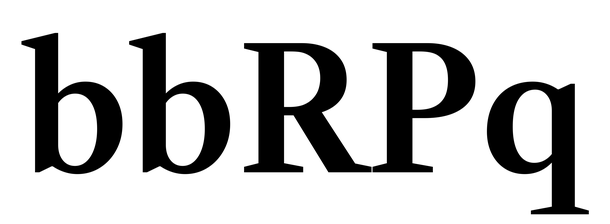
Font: LibreCaslonText_SemiBold